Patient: sex F, age 65
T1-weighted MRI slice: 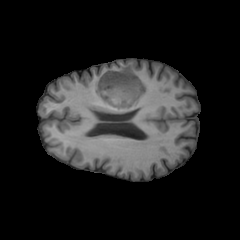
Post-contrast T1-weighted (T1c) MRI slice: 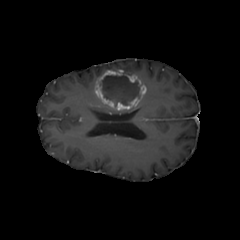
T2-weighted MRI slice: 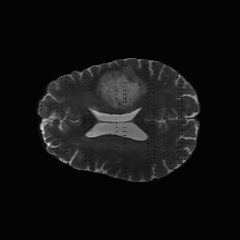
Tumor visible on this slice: yes
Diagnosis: Glioblastoma, IDH-wildtype
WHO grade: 4